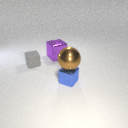
large brown metal sphere above small blue metal cube